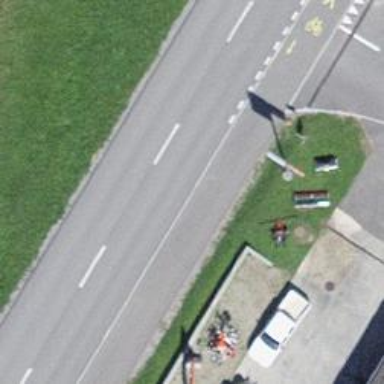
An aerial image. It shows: Bus stop with platform for public transport.